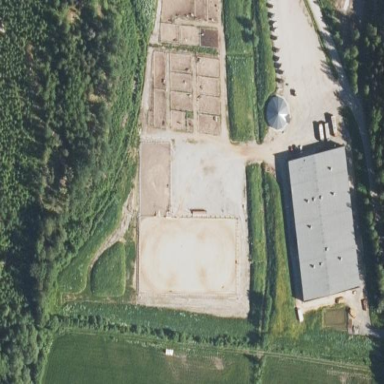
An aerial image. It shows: Farmyard used for horse riding leisure activities.